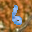
Label: 6